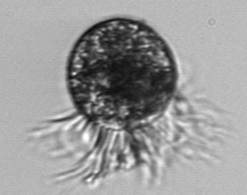
Label: Pelagostrobilidium